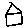
Label: house